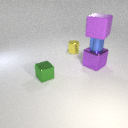
small blue metal cylinder above large purple metal cube